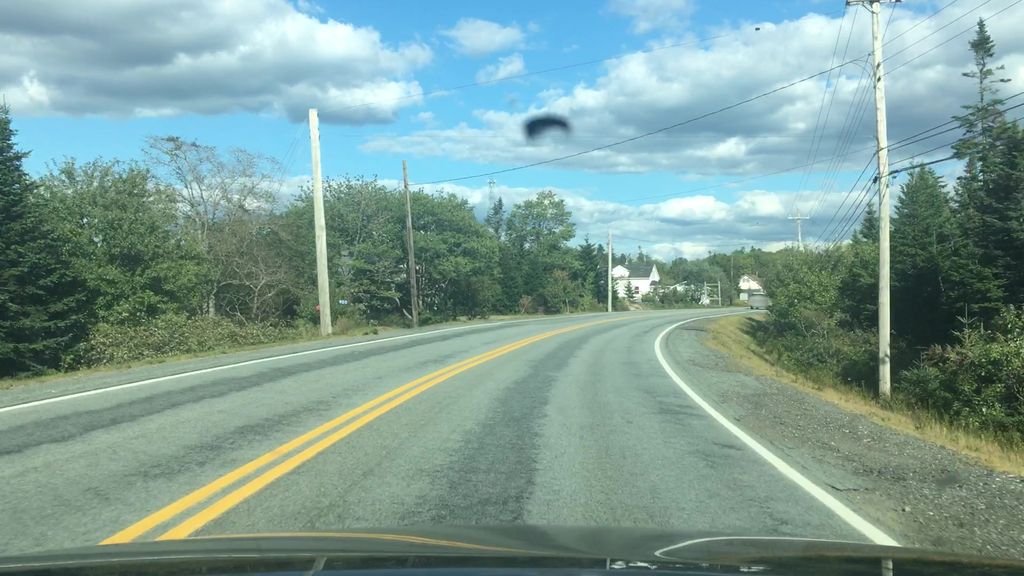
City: halifax